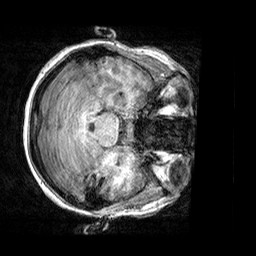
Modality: T1w
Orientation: axial
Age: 20
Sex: female
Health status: healthy
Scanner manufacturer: siemens
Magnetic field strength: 3 T
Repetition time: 2.3 s
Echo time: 0.00303 s